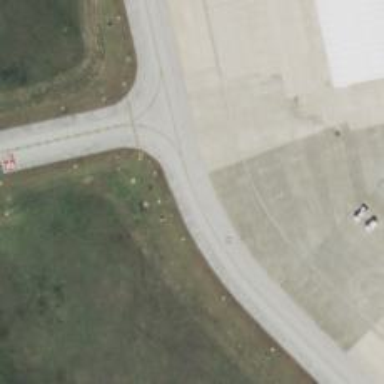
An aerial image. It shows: Image of taxiway at airport.